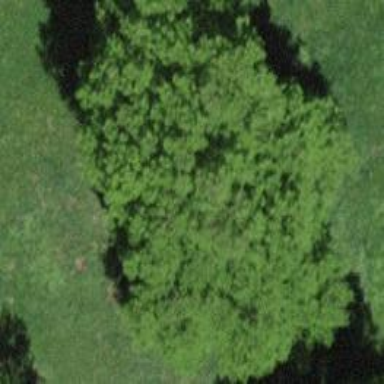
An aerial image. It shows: Beautiful tree in nature.